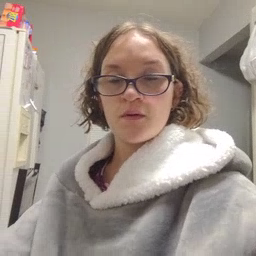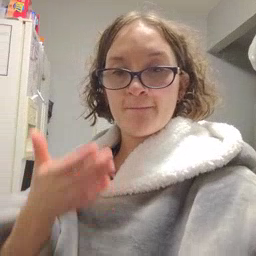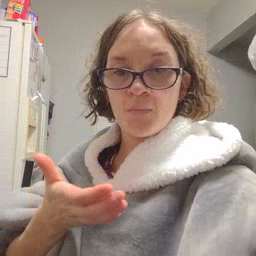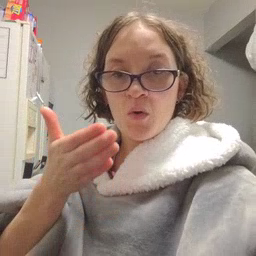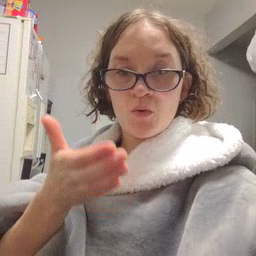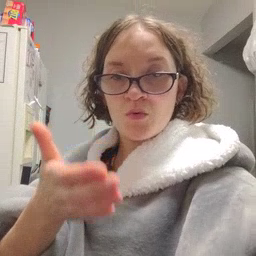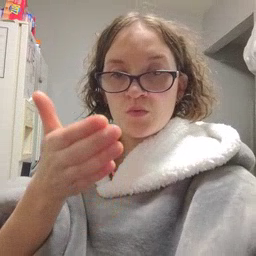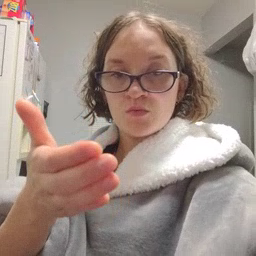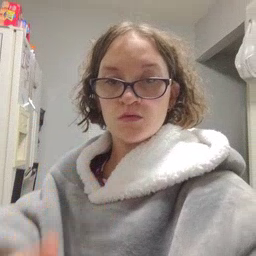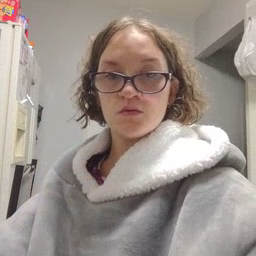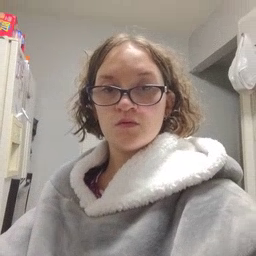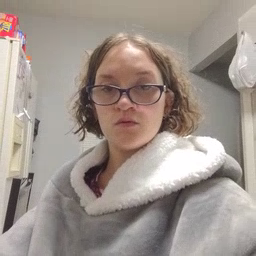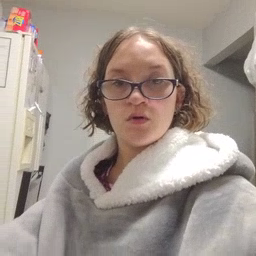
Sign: boat